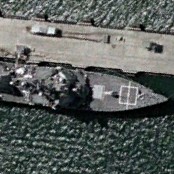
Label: destroyer